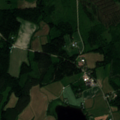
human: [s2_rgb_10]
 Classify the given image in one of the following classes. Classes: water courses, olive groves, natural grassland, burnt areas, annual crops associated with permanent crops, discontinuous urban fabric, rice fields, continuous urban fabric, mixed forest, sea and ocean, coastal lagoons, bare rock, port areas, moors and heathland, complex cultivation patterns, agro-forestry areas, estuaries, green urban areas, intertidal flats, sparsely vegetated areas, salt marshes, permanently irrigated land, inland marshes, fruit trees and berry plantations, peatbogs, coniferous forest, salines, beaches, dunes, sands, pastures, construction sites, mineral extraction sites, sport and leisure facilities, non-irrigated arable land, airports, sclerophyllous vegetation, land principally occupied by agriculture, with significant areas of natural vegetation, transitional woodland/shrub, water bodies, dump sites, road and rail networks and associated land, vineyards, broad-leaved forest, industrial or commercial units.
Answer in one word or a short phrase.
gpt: non-irrigated arable land, coniferous forest, mixed forest, transitional woodland/shrub